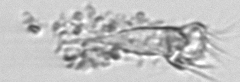
Label: Tintinnina